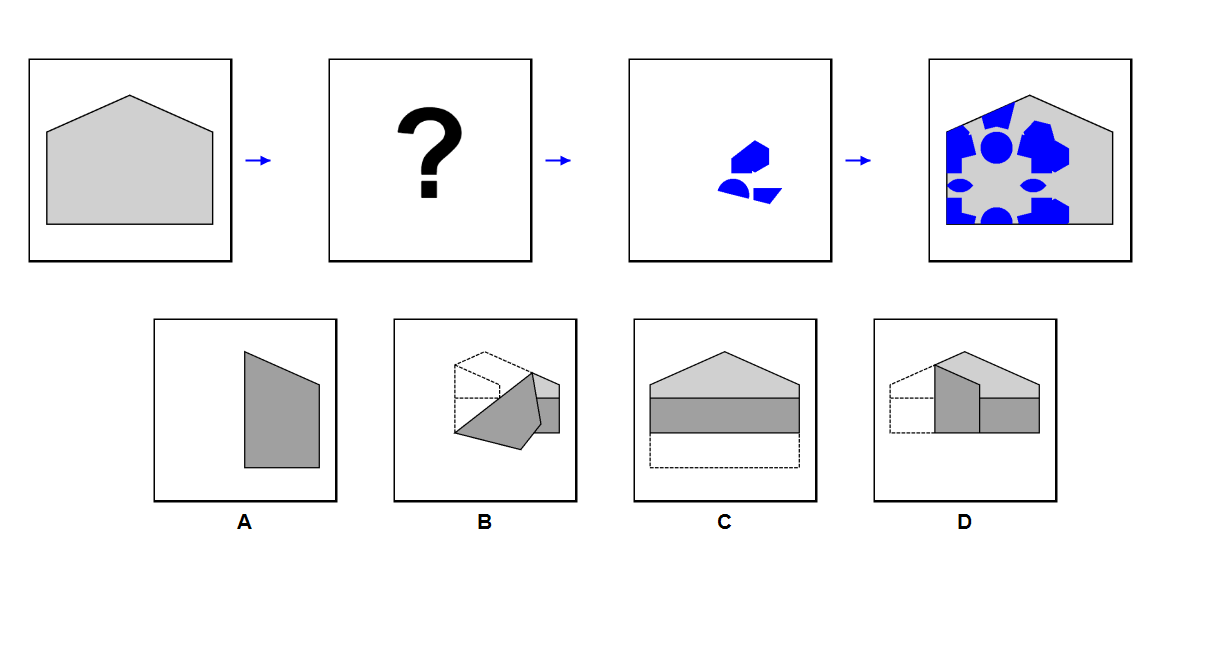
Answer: A